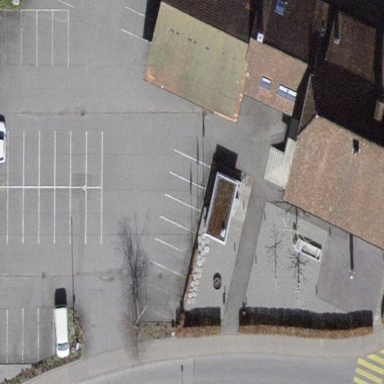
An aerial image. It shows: Building that houses restaurant.